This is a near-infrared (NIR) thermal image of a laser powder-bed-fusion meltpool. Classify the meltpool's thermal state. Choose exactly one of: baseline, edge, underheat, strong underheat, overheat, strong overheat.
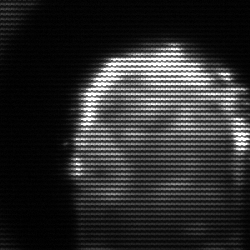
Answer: baseline